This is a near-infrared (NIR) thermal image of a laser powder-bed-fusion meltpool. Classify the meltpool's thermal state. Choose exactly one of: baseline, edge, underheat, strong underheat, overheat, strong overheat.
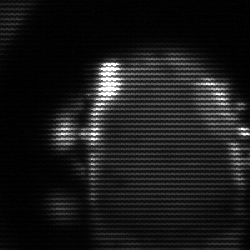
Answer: baseline